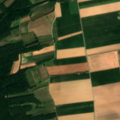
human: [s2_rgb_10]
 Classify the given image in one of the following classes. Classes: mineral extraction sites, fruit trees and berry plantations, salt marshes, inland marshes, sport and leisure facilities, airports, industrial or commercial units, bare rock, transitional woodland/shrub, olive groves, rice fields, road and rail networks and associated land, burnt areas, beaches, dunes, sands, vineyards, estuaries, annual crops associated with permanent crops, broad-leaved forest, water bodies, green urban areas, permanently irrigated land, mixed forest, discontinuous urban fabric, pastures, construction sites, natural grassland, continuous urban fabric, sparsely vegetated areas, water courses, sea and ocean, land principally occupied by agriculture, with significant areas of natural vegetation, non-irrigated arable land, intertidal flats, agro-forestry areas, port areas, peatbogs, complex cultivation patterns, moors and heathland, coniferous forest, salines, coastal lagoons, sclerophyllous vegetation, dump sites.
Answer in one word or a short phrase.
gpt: non-irrigated arable land, complex cultivation patterns, broad-leaved forest